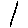
Label: line